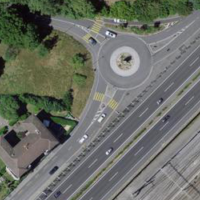
EUNIS habitat code: 57
Species observed at this site:
Lamium galeobdolon
Malva sylvestris